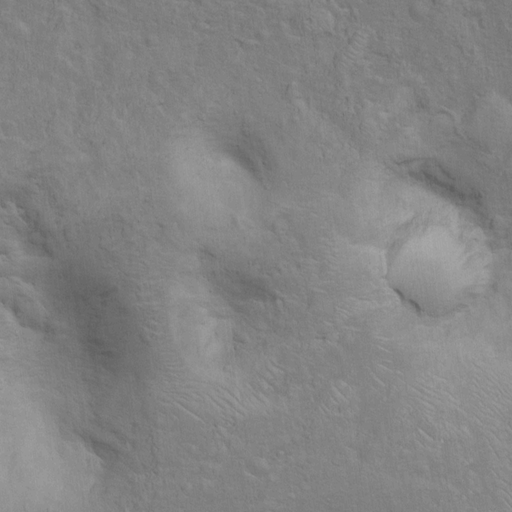
Classes present: Background, Cone